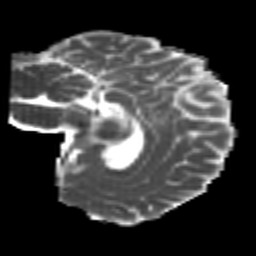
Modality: MD
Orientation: sagittal
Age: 22
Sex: female
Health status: healthy
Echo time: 0.074 s